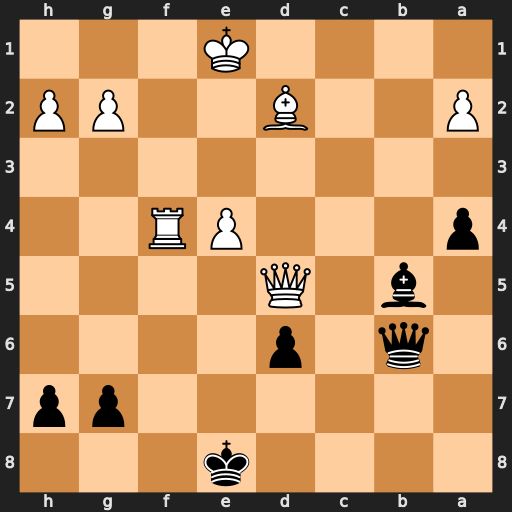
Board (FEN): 4k3/6pp/1q1p4/1b1Q4/p3PR2/8/P2B2PP/4K3
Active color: b
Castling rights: -
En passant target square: -
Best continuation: Qg1+ Rf1 Qxf1#